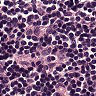
Metastatic tissue present: no